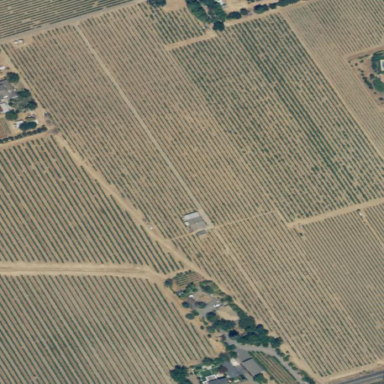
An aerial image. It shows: Vineyard growing grapes.